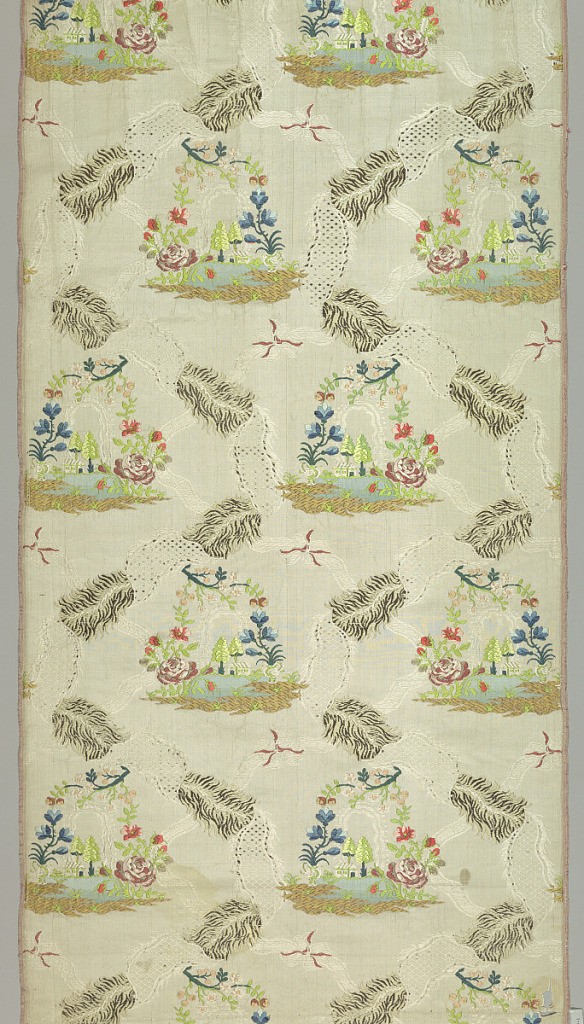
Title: Textile
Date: ca. 1740
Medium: silk Technique: compound weave with supplementary weft
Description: Repeating pattern of a small landscape scene with a house and trees is surrounded by a garland flowers. These are surrounded by undulating bands of fur and feather crossed with ribbons.